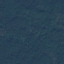
Land use / land cover: Forest